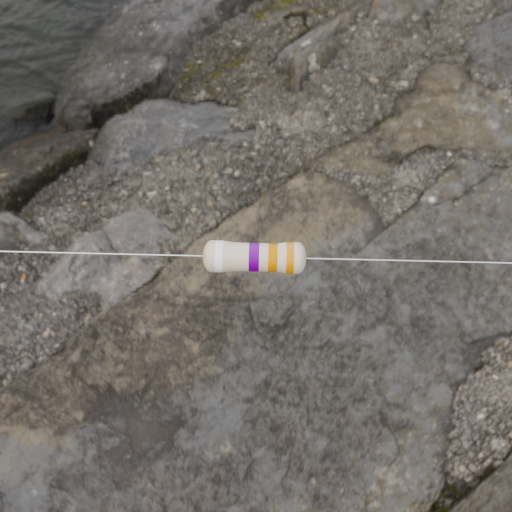
Resistor colour bands (in order): white, violet, orange, orange